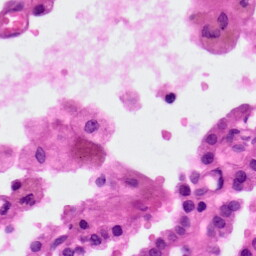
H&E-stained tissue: Lung